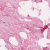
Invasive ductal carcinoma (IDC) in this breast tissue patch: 0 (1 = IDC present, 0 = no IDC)